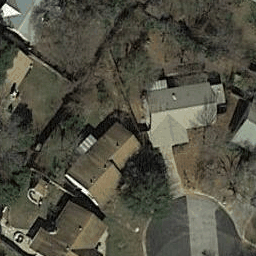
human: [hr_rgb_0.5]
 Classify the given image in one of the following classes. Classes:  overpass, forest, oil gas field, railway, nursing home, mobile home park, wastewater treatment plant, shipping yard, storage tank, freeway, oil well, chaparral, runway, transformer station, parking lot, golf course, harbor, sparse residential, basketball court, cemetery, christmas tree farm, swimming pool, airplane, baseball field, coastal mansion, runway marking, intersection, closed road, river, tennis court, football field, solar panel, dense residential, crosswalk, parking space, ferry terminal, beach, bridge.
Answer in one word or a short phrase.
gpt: dense residential